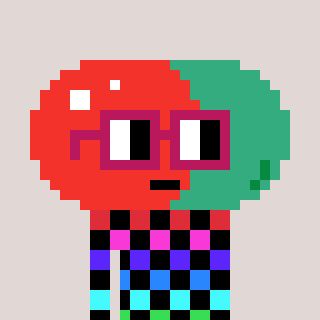
a pixel art character with square dark red glasses, a pill-shaped head and a magenta-colored body on a warm background